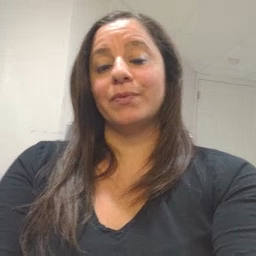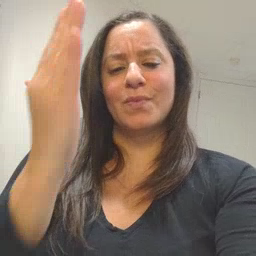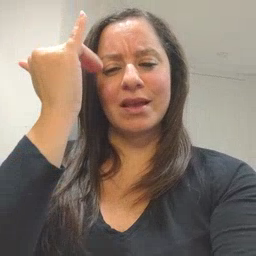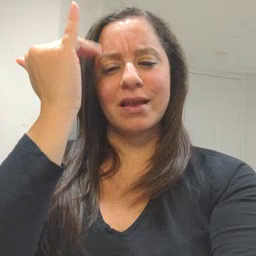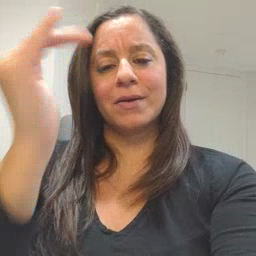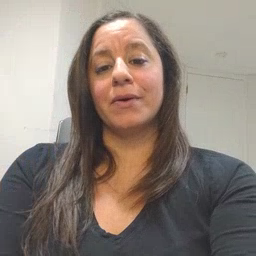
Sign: why